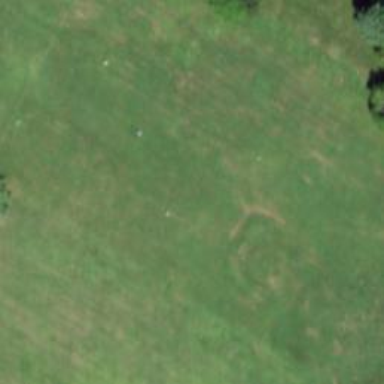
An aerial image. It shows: Rough area in golf course.